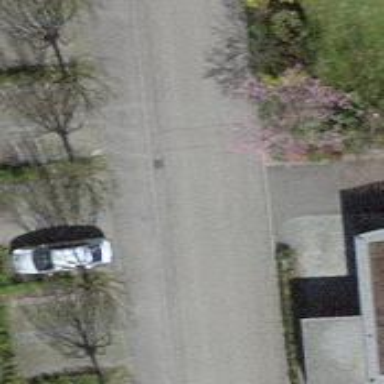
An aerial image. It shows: Kerb serving as barrier.